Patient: sex F, age 60
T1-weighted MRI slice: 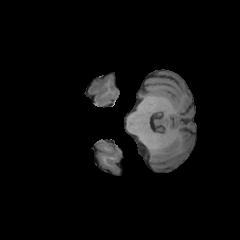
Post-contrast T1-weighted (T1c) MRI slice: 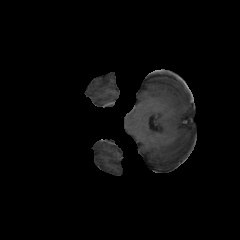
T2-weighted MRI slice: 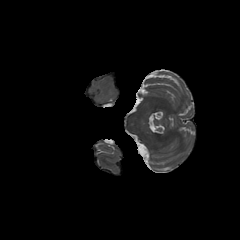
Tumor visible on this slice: yes
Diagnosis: Astrocytoma, IDH-mutant
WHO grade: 3